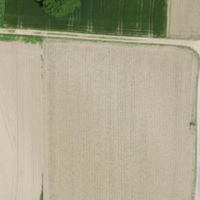
EUNIS habitat code: 52
Species observed at this site:
Chorthippus albomarginatus